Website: home-depot
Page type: account-selection
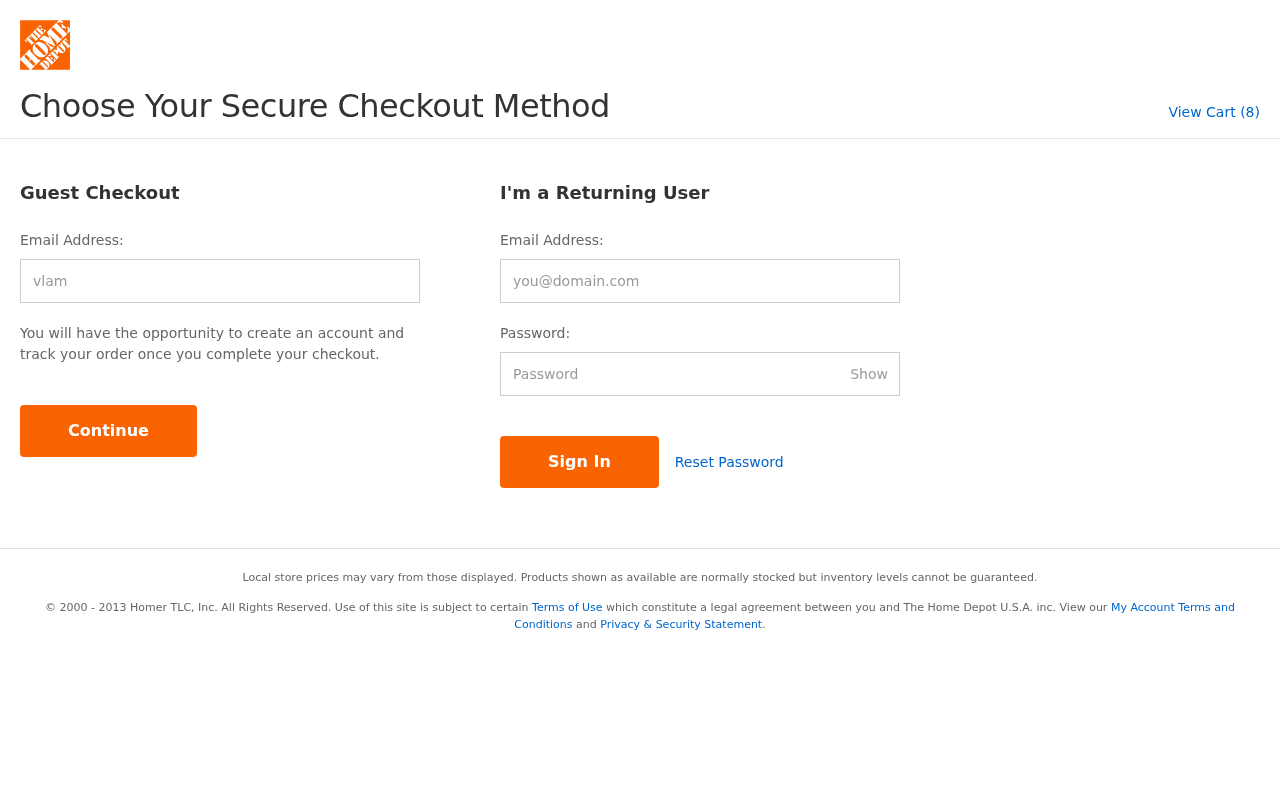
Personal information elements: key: PII_LOGIN_USERNAME
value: vlam889
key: PII_LOGIN_USERNAME2
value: vlam889
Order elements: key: ORDER_NUM_ITEMS
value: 8